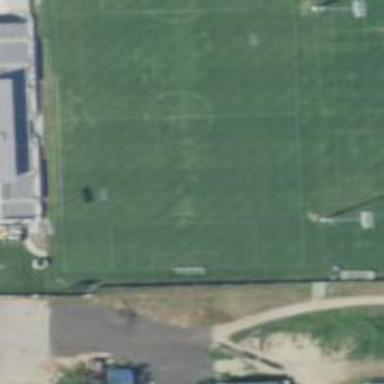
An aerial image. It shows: Soccer pitch designated for leisure and sports activities.